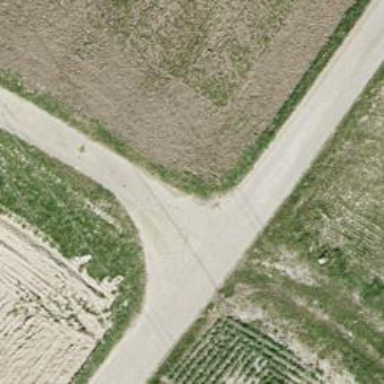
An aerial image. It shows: Well-maintained track road of grade 1.